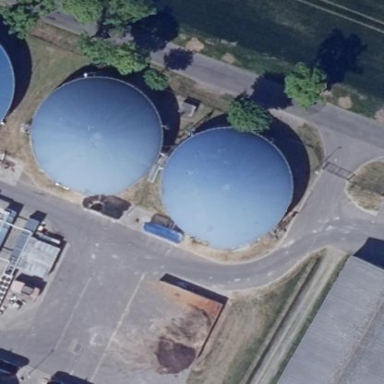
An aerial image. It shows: Storage tank with man-made structure.